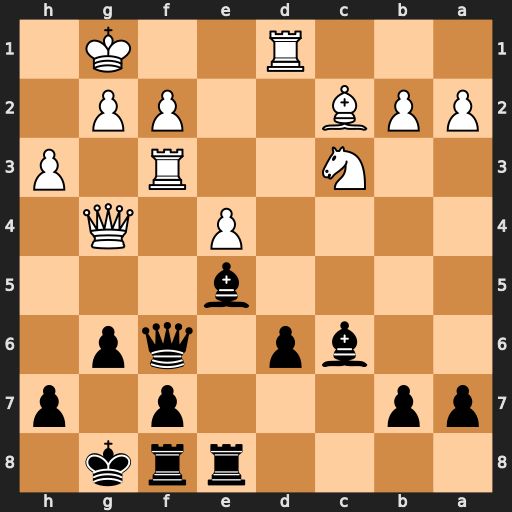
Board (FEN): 4rrk1/pp3p1p/2bp1qp1/4b3/4P1Q1/2N2R1P/PPB2PP1/3R2K1
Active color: b
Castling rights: -
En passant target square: -
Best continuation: h5 Rxf6 hxg4 Rfxd6 Bxd6